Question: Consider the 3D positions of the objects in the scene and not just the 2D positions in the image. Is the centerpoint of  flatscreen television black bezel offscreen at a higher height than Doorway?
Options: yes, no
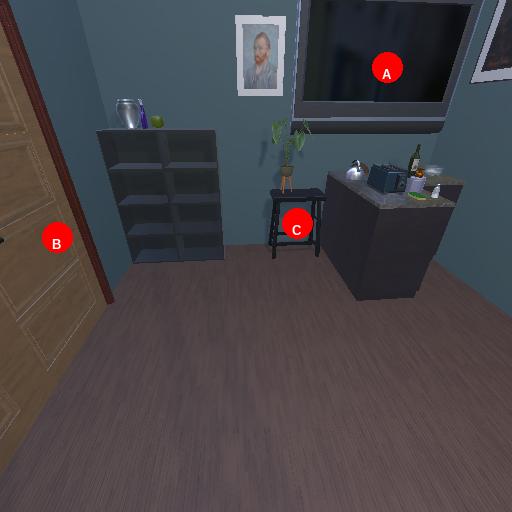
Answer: yes